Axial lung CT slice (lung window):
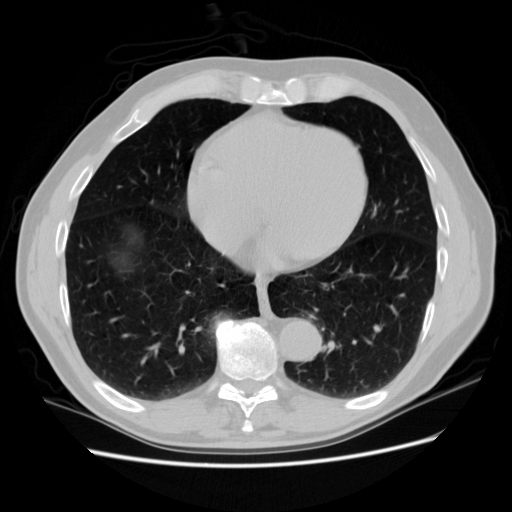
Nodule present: no